CT reconstruction: convct
Segmentation target: spine
Patient: M, age 65
ISS stage: Stage 1
Metal implant: no
Axial slice:
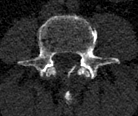
Sagittal slice:
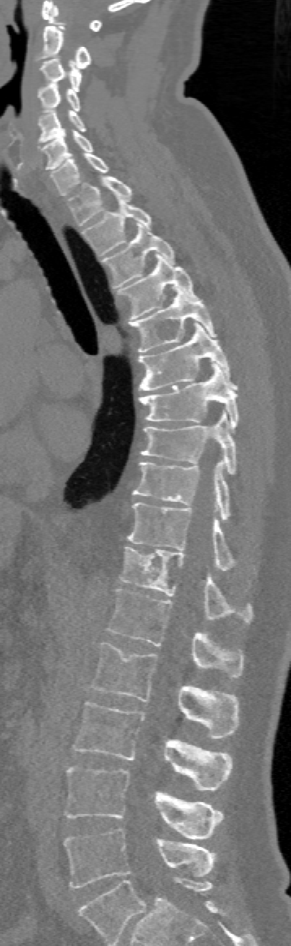